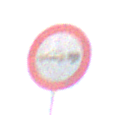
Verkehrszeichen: VerbotPersonenkraftwagenMitAnhaenger
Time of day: SunriseSunset
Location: Outdoor (Nature)
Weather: Clear
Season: NotSpecified
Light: Natural